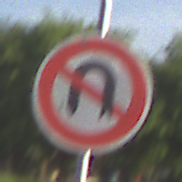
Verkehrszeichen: VerbotWenden
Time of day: SunriseSunset
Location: Outdoor (Suburban)
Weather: PartlyCloudy
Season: NotSpecified
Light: Natural